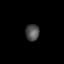
Tissue: skin
Cell type: Epithelial cells
Senescence score: 0.2421
Nuclear area (px): 226
Mean DAPI intensity: 78.42